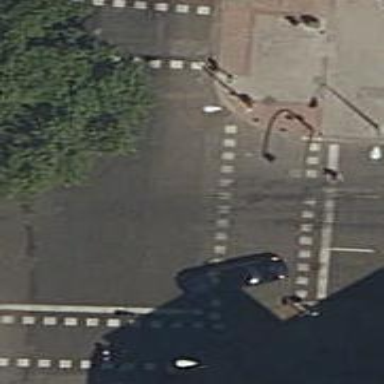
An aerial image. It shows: Crossing with traffic signals.